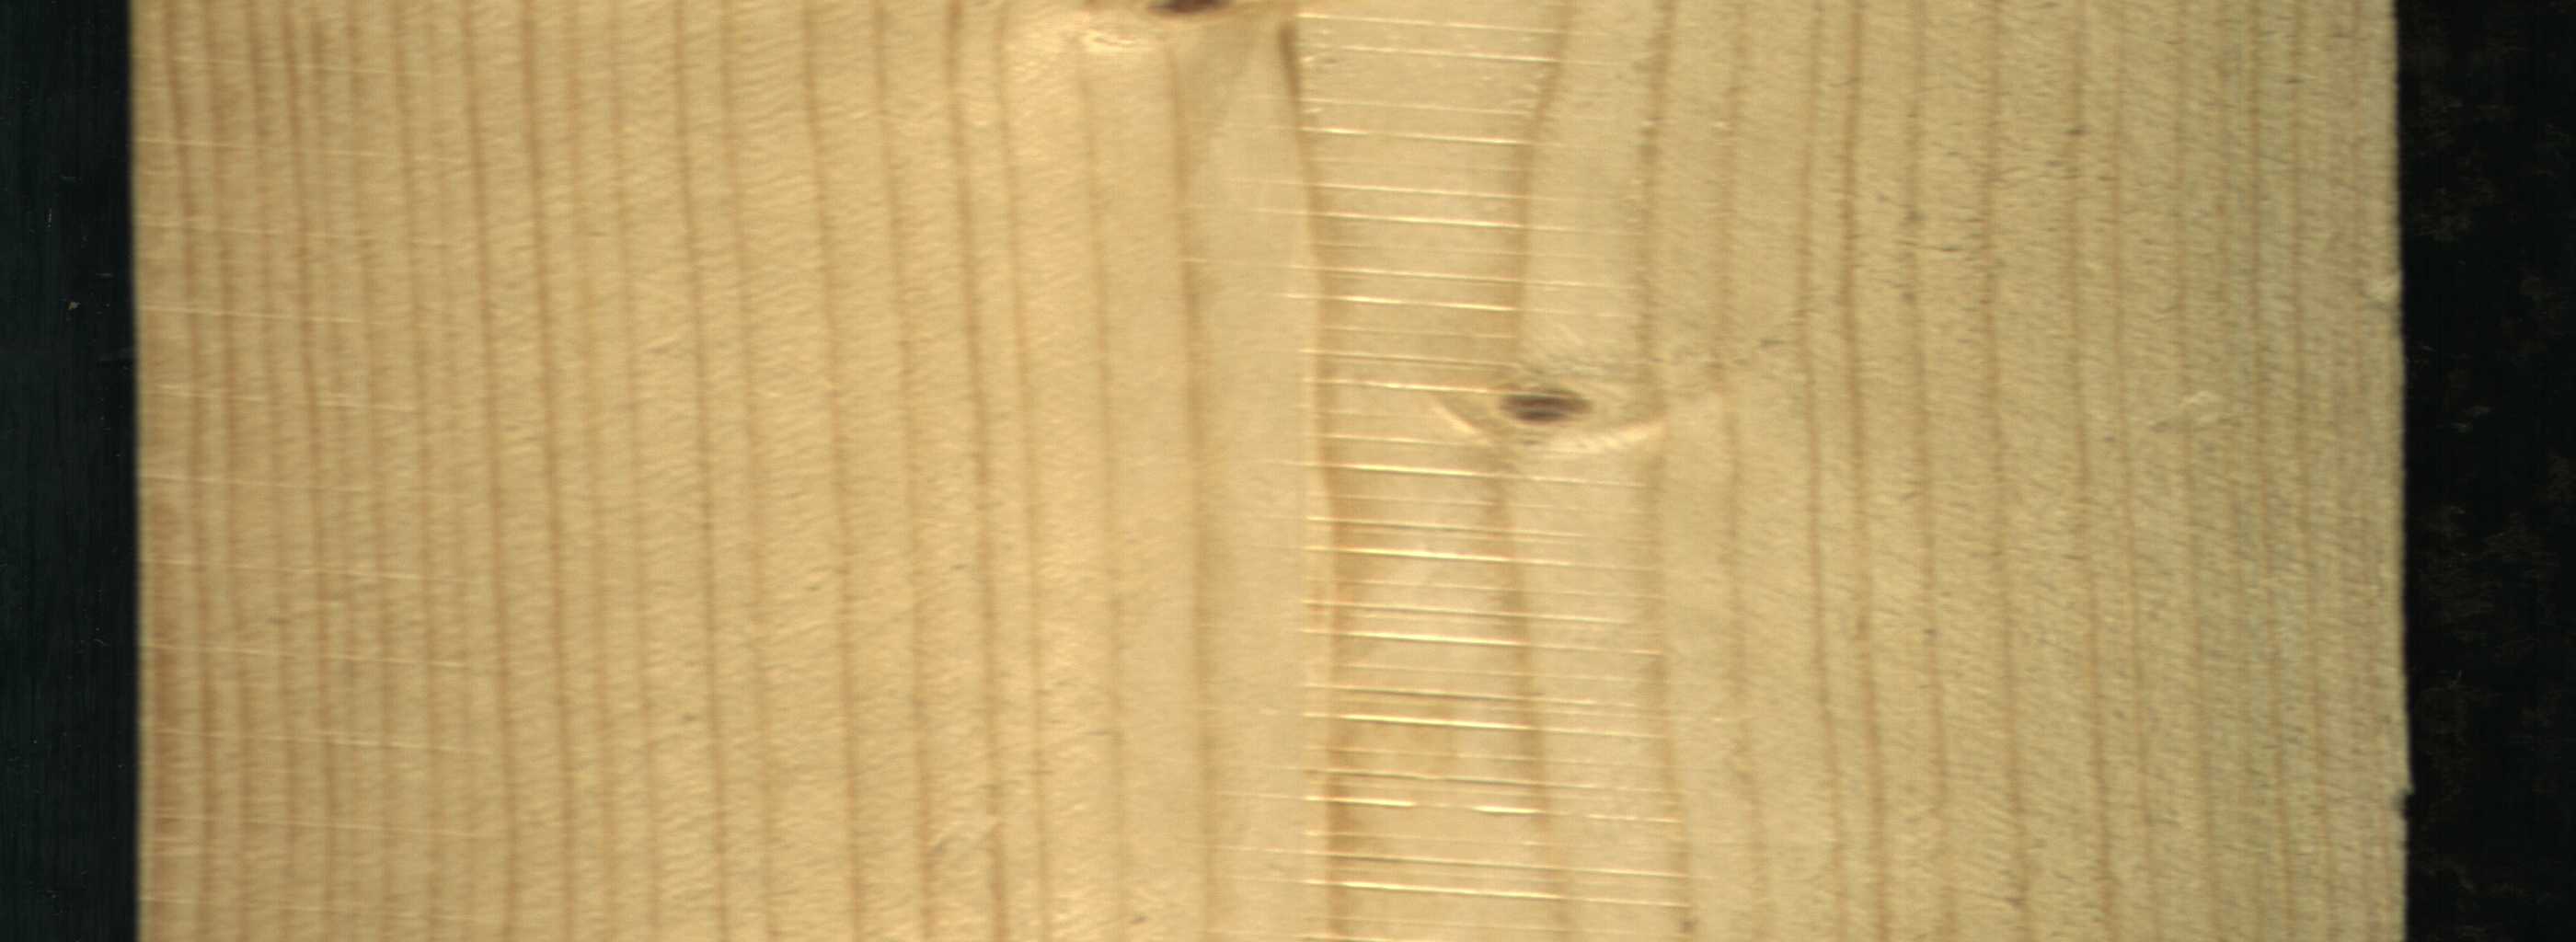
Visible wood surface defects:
Dead_Knot
Live_Knot